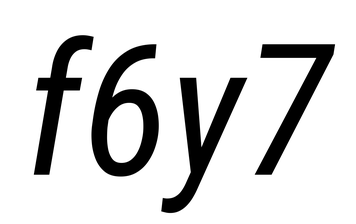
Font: Roboto-Italic_Condensed_Italic